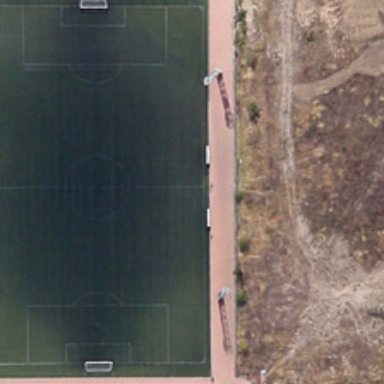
A piece of bareland is near a football field .